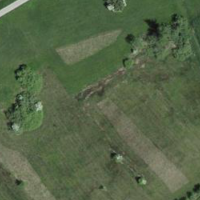
EUNIS habitat code: 16
Species observed at this site:
Lysimachia vulgaris